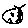
Label: moon